Question: currently, the code below (IntToAZString) kinda does the job, but not for 100%, i got this piece of code from someone on IRC (Heisenberg).
The problew now is that it starts at a string length of 1, then moves to 2 until it reaches 3, and when it does, it starts at BAA...
It should start at AAA, but that corresponds to 000, which it doesn't like to do, ZZ is 99, BAA is 100...

i want it to count to Z, and i want to be able to define the string length (which i have kinda solved..)
String length: 3
so, AAA.
first, A to Z on the last character, when it hits Z, move the middle character up one in the alphabet (ABA)
Repeat with the last character, move the middle one again.
if the middle one reaches Z, move the first one up one letter in the alphabet.
end when the string generated matches the string on the page ( AOE )
or when it reaches ZZZ.
'''
using System;
using System.Collections.Generic;
using System.ComponentModel;
using System.Data;
using System.Drawing;
using System.Linq;
using System.Text;
using System.Threading.Tasks;
using System.Windows.Forms;
namespace CharCounter
{
public partial class Form1 : Form
{
private bool ogFound = false;
private int chars;
static string IntToAZString(long number)
{
string result = "";
do
{
long remainder = number % 26;
char digit = (char)(remainder + 65);
result = digit + result;
number /= 26;
}
while (number > 0);
return result;
}
public Form1()
{
InitializeComponent();
}
private void button1_Click(object sender, EventArgs e)
{
backgroundWorker1.RunWorkerAsync();
}
private void backgroundWorker1_DoWork(object sender, DoWorkEventArgs e)
{
for (int i = 0; i < (Math.Pow(26, chars)); i++)
{
listBox1.Invoke((MethodInvoker)delegate
{
listBox1.Items.Add(IntToAZString(i));
});
}
}
private void numericUpDown1_ValueChanged(object sender, EventArgs e)
{
chars = (int)numericUpDown1.Value;
}
}
}
'''
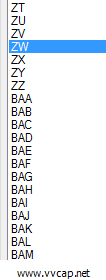
Answer: You're code is fine, but you forgot that in your code, 'A' is equivalent to 0. So "B", is equivalent to "AB", and "AAB" (just like 1, is equivalent to 01, and 001).
your output is just like:
'''
0,
1,
2,
3,
4,
5,
6,
7,
8,
9,
10, (there is no 00 before 10)
...
'''
When you printing, you should pad the output string to the desired length, with 'A's:
'''
listBox1.Items.Add(IntToAZString(i).PadLeft(chars, 'A');
'''
and if you like to, print from 1 char output, then 2 chars output (padded with 'A's), then 3 chars output (padded with 'A's), etc...
And another suggestion - Use 'StringBuilder' instead of 'string' in the 'IntToAZString' method:
'''
static string IntToAZString(long number)
{
StringBuilder result = new StringBuilder(chars);
do
{
long remainder = number % 26;
char digit = (char)(remainder + 65);
result.Insert(0, digit);
number /= 26;
}
while (number > 0);
return result.ToString();
}
'''